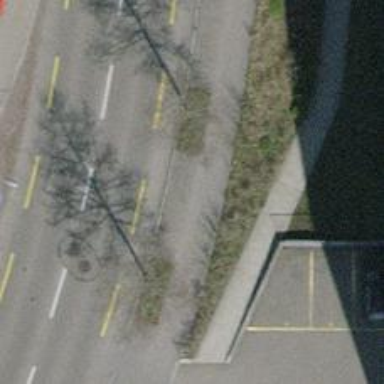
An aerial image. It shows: Asphalt sidewalk.